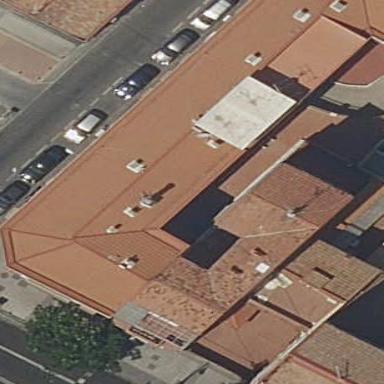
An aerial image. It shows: Part of building.